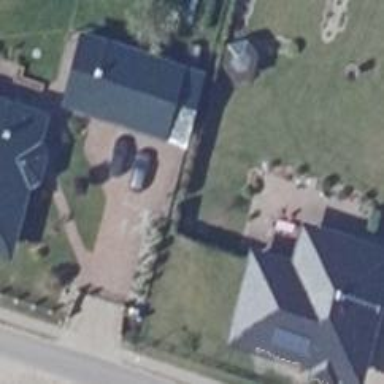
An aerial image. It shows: Simple house.